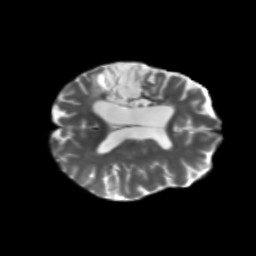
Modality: T2w
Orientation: axial
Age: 63
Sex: female
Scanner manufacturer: siemens
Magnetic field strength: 3 T
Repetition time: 5.47 s
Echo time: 0.0854 s